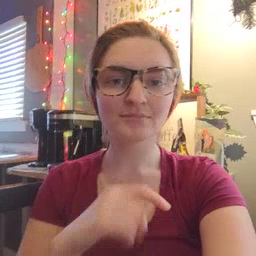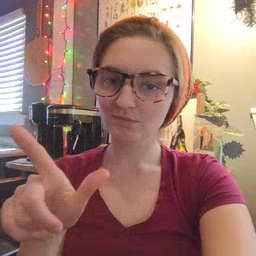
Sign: all